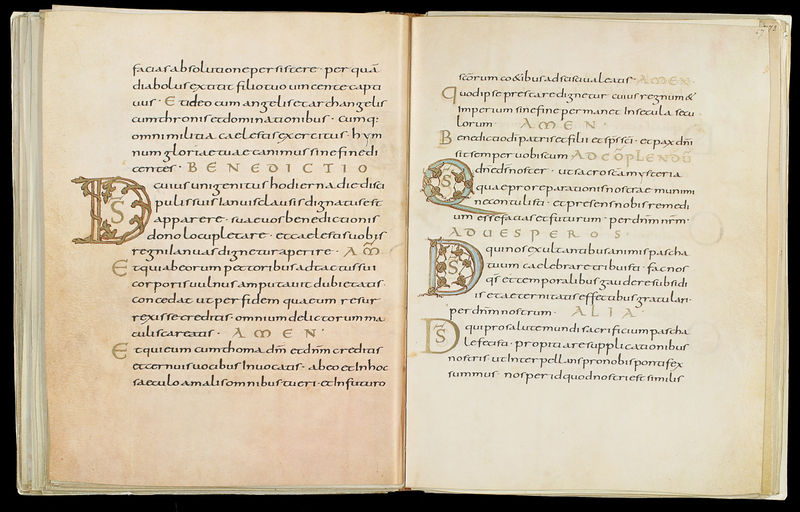
Titel: Drogo Sakramentar
Standort: Herstellungsort: Metz (EU - F)
Institution: Paris, Bibliothèque Nationale
Schlagwörter: blau, weiß, braun, schwarz, ornament, bibel, gold, schrift, zwei, klein, ornamente, foto, fotografie, buch, groß, druck, monogramm, seite, text, buchstabe, buchstaben, initiale, angel, gebet, buchseite, photo, pergament, seiten, griechisch, mittelalter, verzierungen, gedruckt, letter, latein, majuskeln, gebete, benedikt, buchkunst, amen, d, q, benedict, benedictio, alia, benedicto, insulae